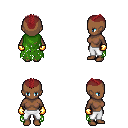
a pixel art fantasy rpg character, female body template, human, dark skin, green tattered cape, white pants, brunette short mohawk hairstyle, gold gloves, four views (front, back, left, right), 2x2 character sprite sheet, small pixel art, hard edges, no anti-aliasing